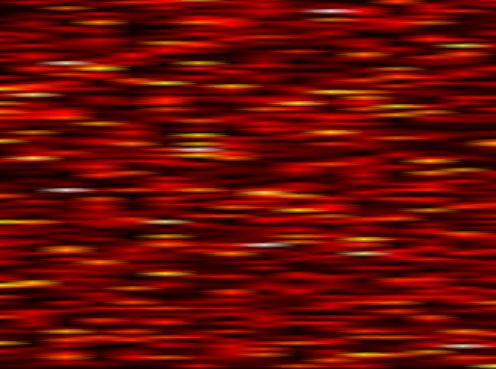
Label: OFDM